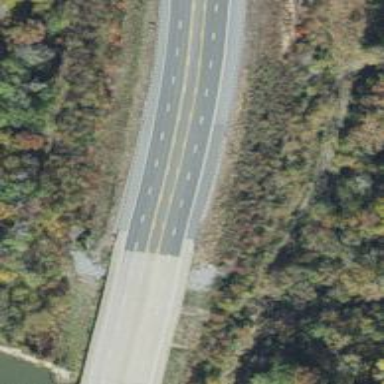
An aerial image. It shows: Beam structure bridge on trunk highway.